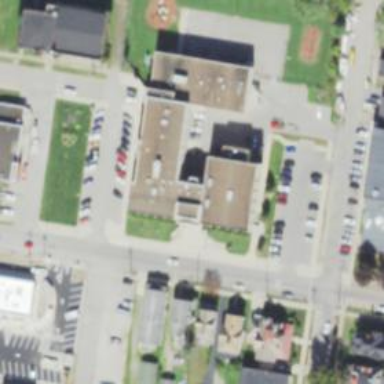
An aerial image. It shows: School building.